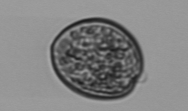
Label: Prorocentrum